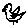
Label: bird